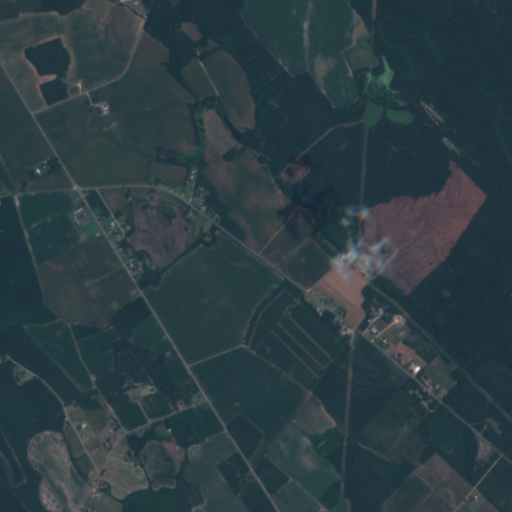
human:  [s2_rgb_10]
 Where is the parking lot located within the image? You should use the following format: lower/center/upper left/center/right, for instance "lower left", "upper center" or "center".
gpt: The parking lot is located in the center left of the image.
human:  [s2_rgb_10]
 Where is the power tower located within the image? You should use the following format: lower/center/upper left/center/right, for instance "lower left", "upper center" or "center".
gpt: The power tower is located in the right of the image.
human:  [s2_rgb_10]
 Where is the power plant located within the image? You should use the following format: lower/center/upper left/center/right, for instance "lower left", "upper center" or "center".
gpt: There is no power plant in the image.